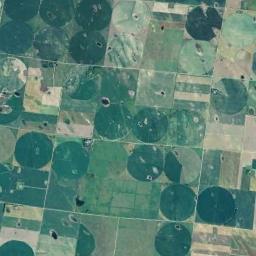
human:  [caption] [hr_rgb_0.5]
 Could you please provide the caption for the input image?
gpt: Many dark green, Light green mixed neatly arranged circular farmland with incomplete gardens and semicircles .

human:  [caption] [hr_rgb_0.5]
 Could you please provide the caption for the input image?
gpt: There are some green circle farmland and square farmland .

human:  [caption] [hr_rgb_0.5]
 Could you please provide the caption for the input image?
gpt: Many dark green circular farmlands are surrounded by some rectangular farmlands .

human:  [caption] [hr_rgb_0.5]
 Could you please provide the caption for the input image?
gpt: Only the right side has circular farmland .

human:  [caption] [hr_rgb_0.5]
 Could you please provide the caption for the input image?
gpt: There are many green circular farmlands of the same size arranged neatly .